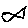
Label: fish